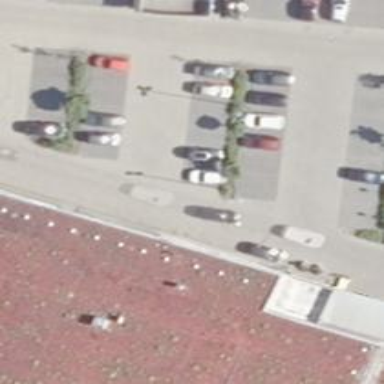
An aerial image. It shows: Parking aisle designated as service road.